Question: Hello I show you my problem's :
I right that for convert my csv in Json. But the result is not exactly what I Want .
'''
import csv
filename ="forcebrute.csv"
# opening the file using "with"
# statement
with open(filename, 'r') as data:
for line in csv.DictReader(data):
print(line)
'''
'''
name;price;profit
Action-1;20;5
Action-2;30;10
Action-3;50;15
Action-4;70;20
Action-5;60;17
'''
:
'''
{'name;price;profit': 'Action-1;20;5'}
{'name;price;profit': 'Action-2;30;10'}
{'name;price;profit': 'Action-3;50;15'}
{'name;price;profit': 'Action-4;70;20'}
{'name;price;profit': 'Action-5;60;17'}
'''

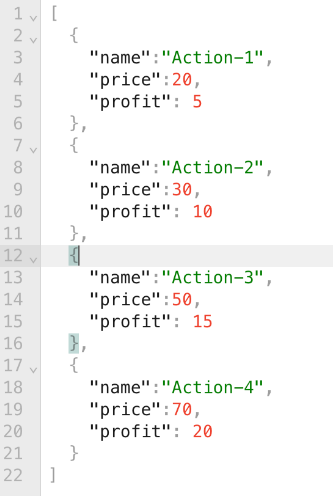
Answer: You will need to specify the column delimiter then you can use to give you the required output format
'''
import csv
import json
with open('forcebrute.csv') as data:
print(json.dumps([d for d in csv.DictReader(data, delimiter=';')], indent=2))
'''
'''
[
{
"name": "Action-1",
"price": "20",
"profit": "5"
},
{
"name": "Action-2",
"price": "30",
"profit": "10"
},
{
"name": "Action-3",
"price": "50",
"profit": "15"
},
{
"name": "Action-4",
"price": "70",
"profit": "20"
},
{
"name": "Action-5",
"price": "60",
"profit": "17"
}
]
'''